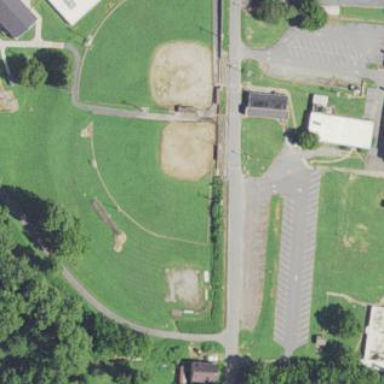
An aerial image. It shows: Softball pitch for leisure and sport activities.